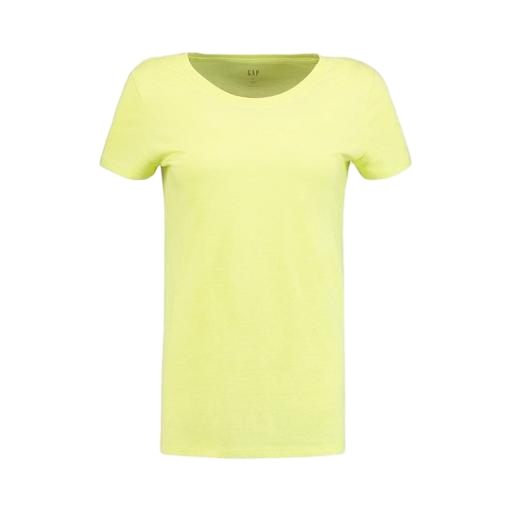
yellow iconic women's round neck t-shirt, yellow scoop tee, lime green t-shirt, white background